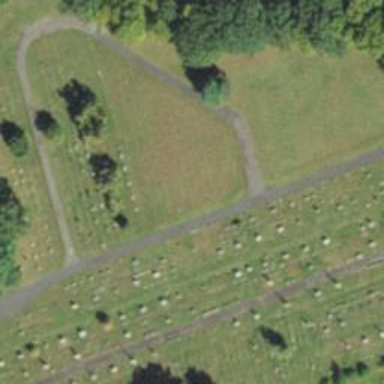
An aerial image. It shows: Cemetery classified as existing preserved open space.